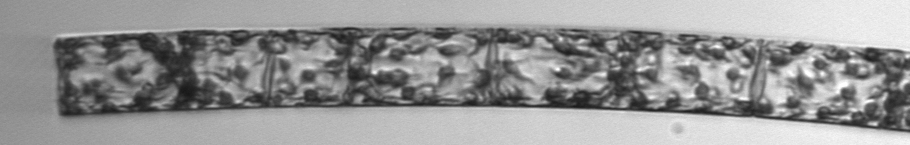
Label: Guinardia_flaccida